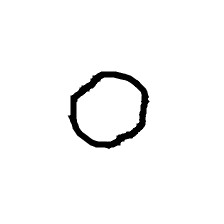
Shape: circle